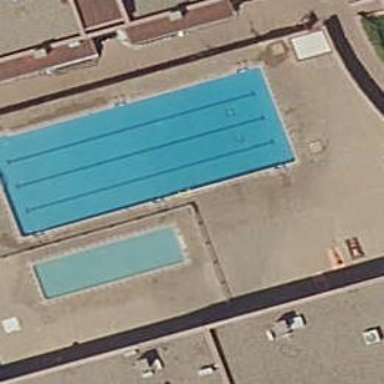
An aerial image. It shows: Swimming pool located in leisure land.